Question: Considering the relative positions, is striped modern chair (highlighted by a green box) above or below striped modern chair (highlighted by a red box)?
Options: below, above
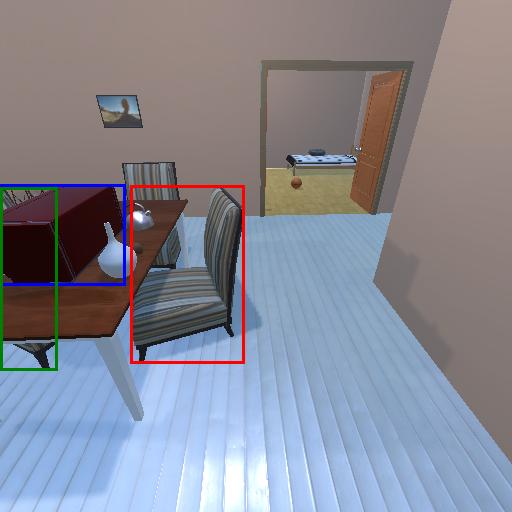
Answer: below